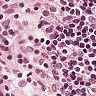
Metastatic tissue present: no